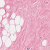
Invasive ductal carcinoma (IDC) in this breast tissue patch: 0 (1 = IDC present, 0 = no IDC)